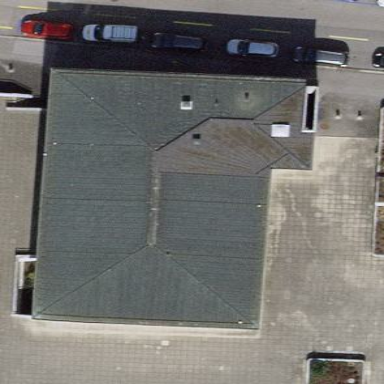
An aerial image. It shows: School building.